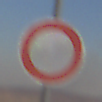
Verkehrszeichen: VerbotFahrzeugeAllerArt
Umgebung: Outdoor, Nature
Tageszeit: MorningAfternoon
Wetter: Clear
Licht: Natural
Jahreszeit: NotSpecified
Kontrast: HighContrast